Field crop: maize
Growth stage: 2
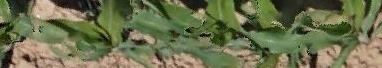
Species: maize